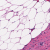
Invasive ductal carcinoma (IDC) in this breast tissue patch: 0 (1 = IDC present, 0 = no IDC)